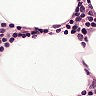
Metastatic tissue present: no